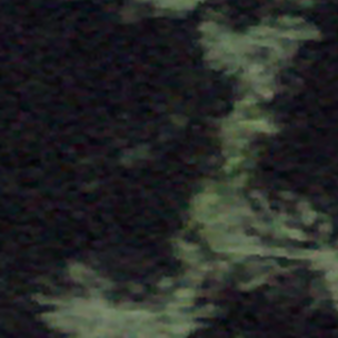
Label: other